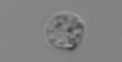
Label: Amoeba